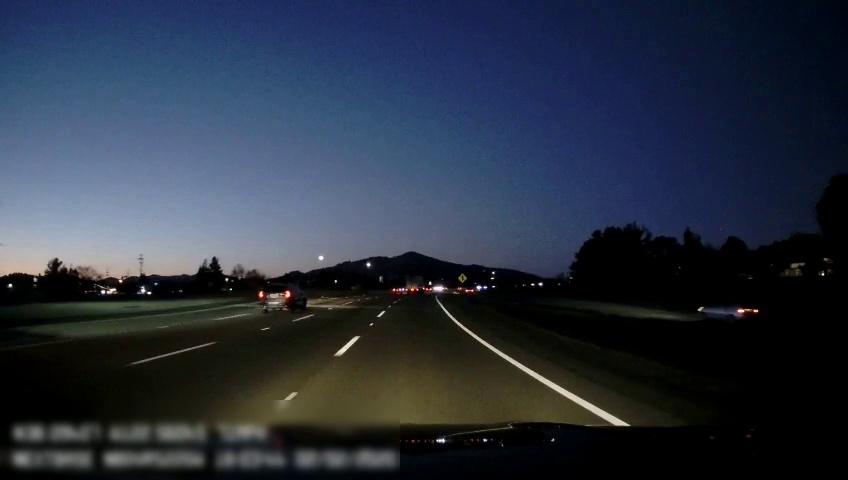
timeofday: Dusk/Dawn/Twilight
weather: Other
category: Drivable Space
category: Drivable Space
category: Vehicles | SUV
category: Vehicles | Car
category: Vehicles | Truck
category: Lanes | Alternate Lane
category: Lanes | Alternate Lane
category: Lanes | Alternate Lane
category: Lanes | Alternate Lane
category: Lanes | Alternate Lane
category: Traffic | Signs